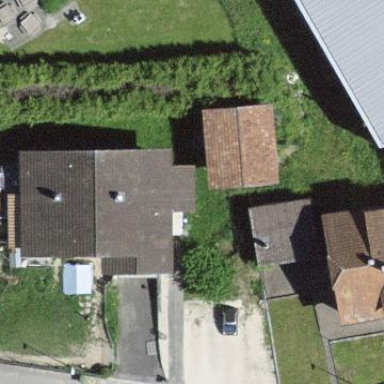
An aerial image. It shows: Residential building.